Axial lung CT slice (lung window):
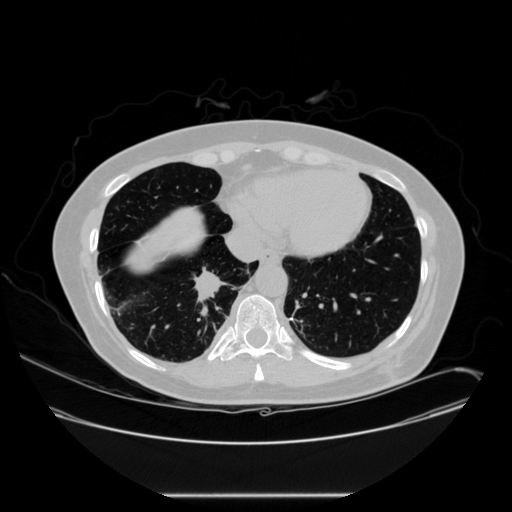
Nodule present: yes
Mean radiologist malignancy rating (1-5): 5